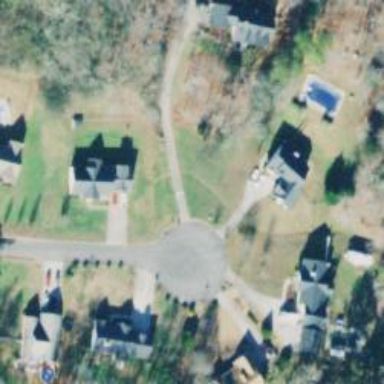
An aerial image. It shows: Driveway.